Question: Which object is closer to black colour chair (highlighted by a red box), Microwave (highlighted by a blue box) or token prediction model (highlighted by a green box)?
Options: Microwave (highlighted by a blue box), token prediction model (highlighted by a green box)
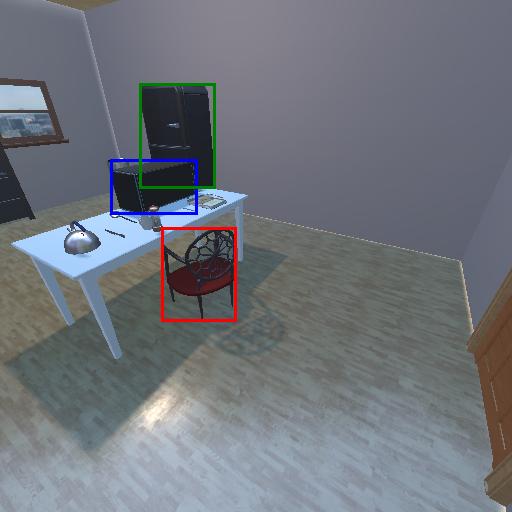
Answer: Microwave (highlighted by a blue box)